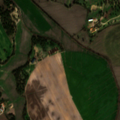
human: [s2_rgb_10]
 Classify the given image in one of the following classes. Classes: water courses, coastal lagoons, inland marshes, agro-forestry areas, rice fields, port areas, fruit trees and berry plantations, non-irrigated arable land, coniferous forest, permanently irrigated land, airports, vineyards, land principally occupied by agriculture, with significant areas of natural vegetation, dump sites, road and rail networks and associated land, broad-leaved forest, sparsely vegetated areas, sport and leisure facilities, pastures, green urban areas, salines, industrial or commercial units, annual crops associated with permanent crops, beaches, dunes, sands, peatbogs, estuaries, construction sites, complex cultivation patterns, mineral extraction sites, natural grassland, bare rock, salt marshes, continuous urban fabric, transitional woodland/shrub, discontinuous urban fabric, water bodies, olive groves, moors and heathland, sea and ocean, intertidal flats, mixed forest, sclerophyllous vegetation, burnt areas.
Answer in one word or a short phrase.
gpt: permanently irrigated land, agro-forestry areas